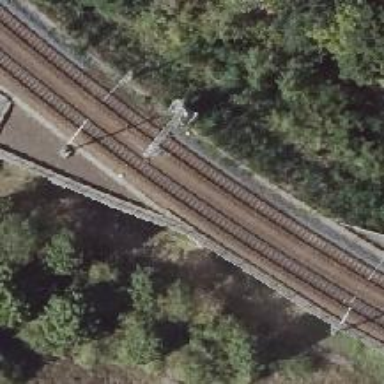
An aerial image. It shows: Railway signal.